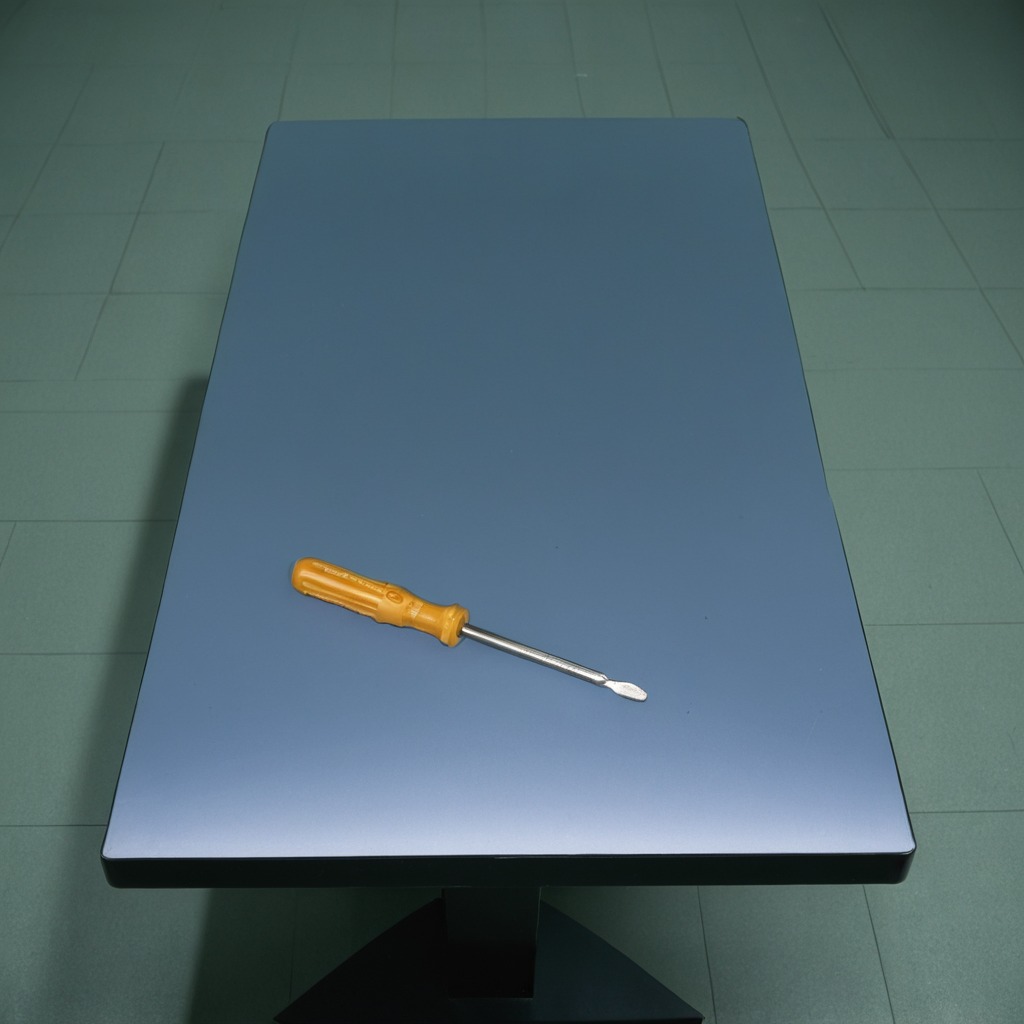
A screwdriver is lying on the table.